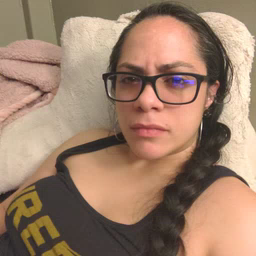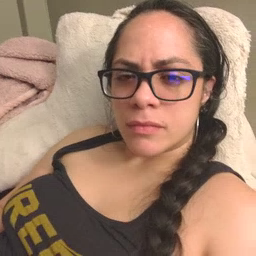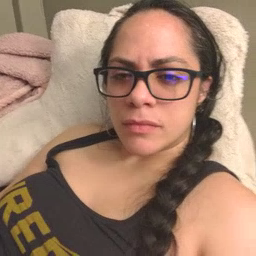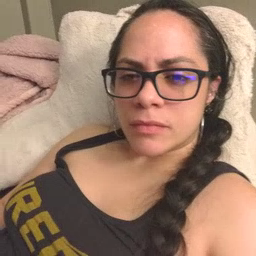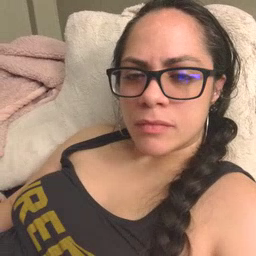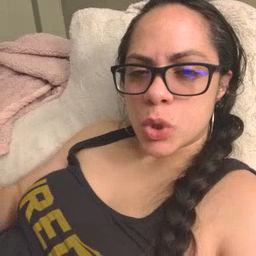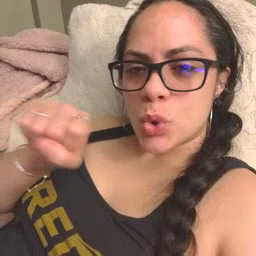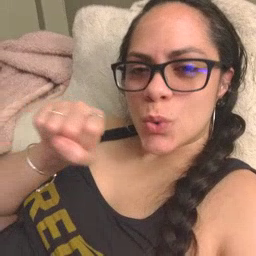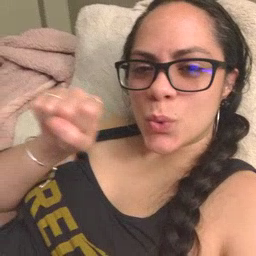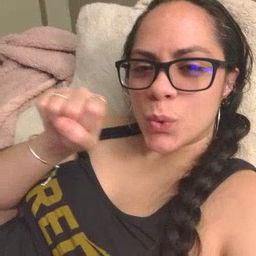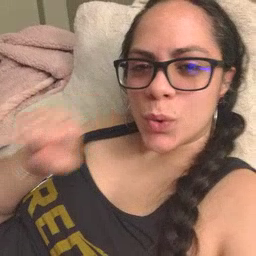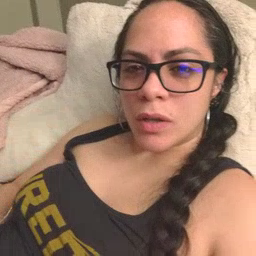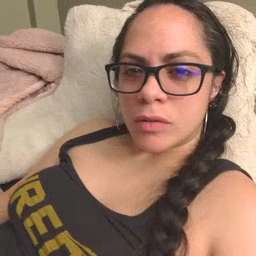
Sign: shoe